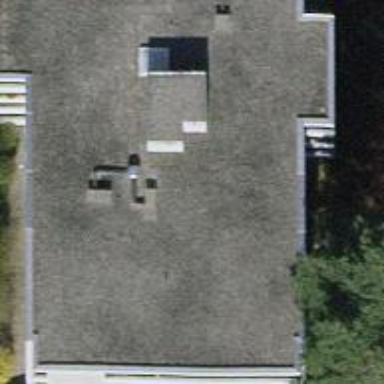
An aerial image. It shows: Flat-roofed apartment building.